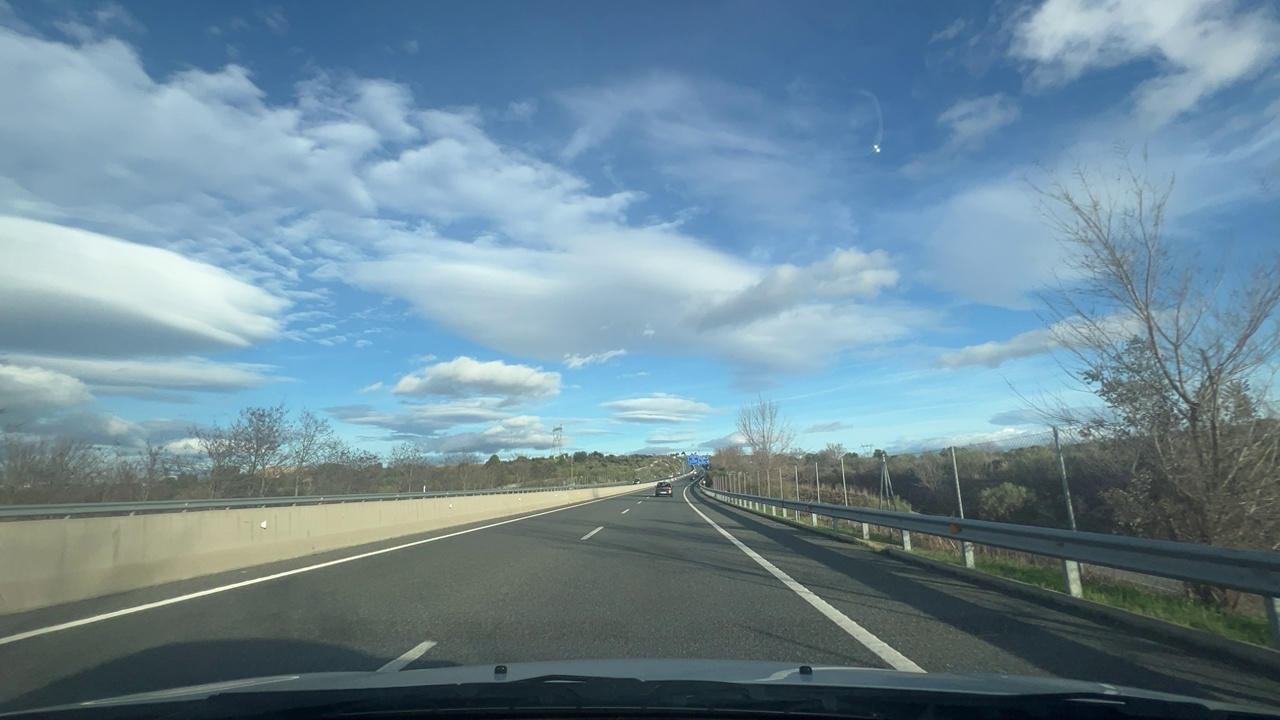
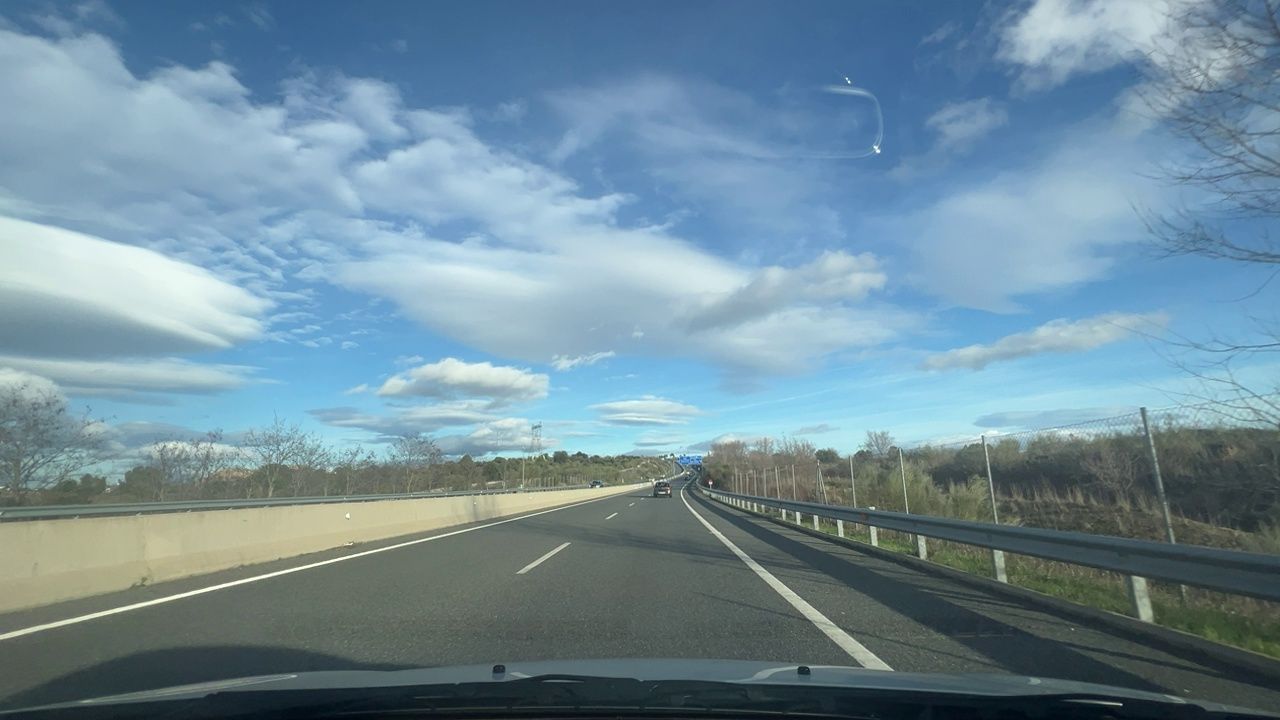
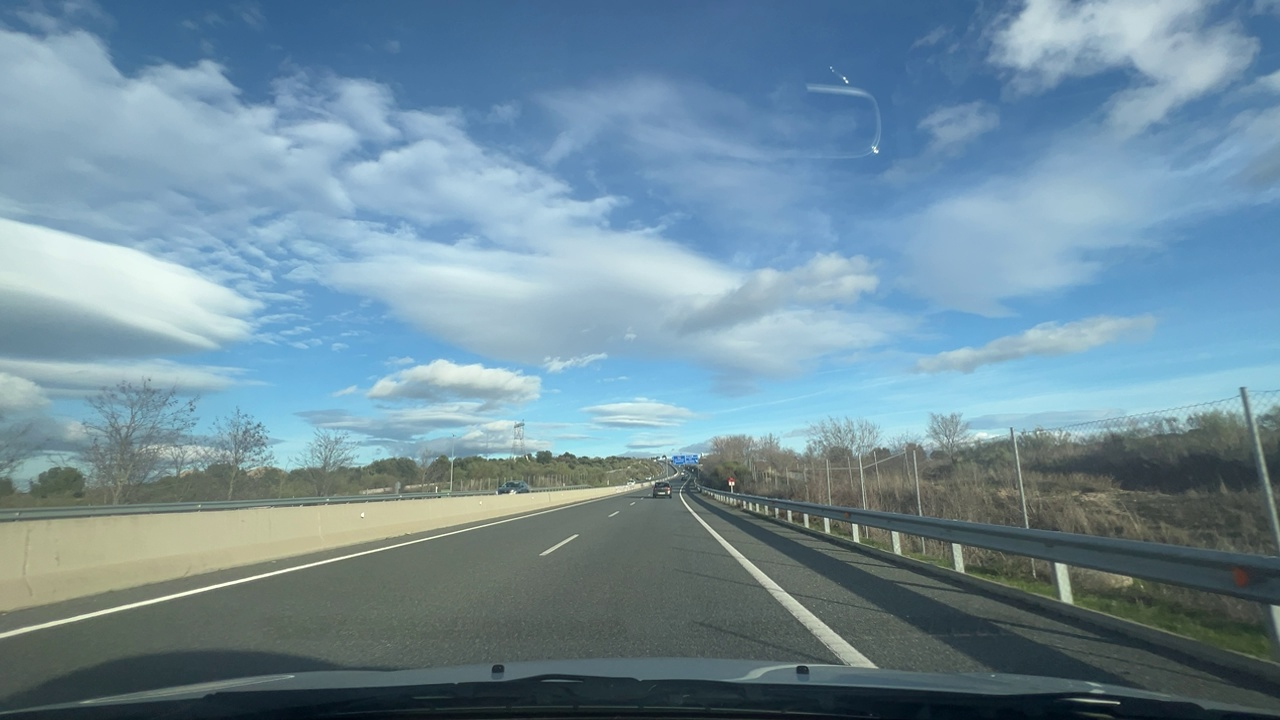
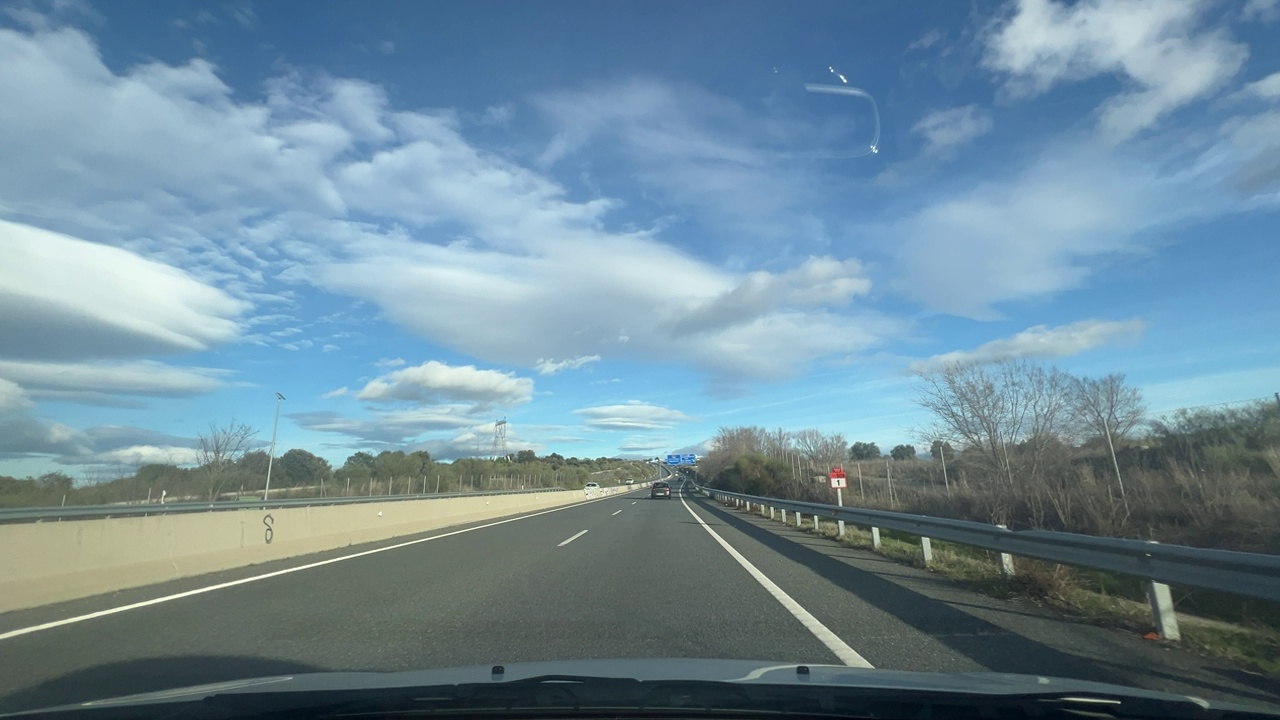
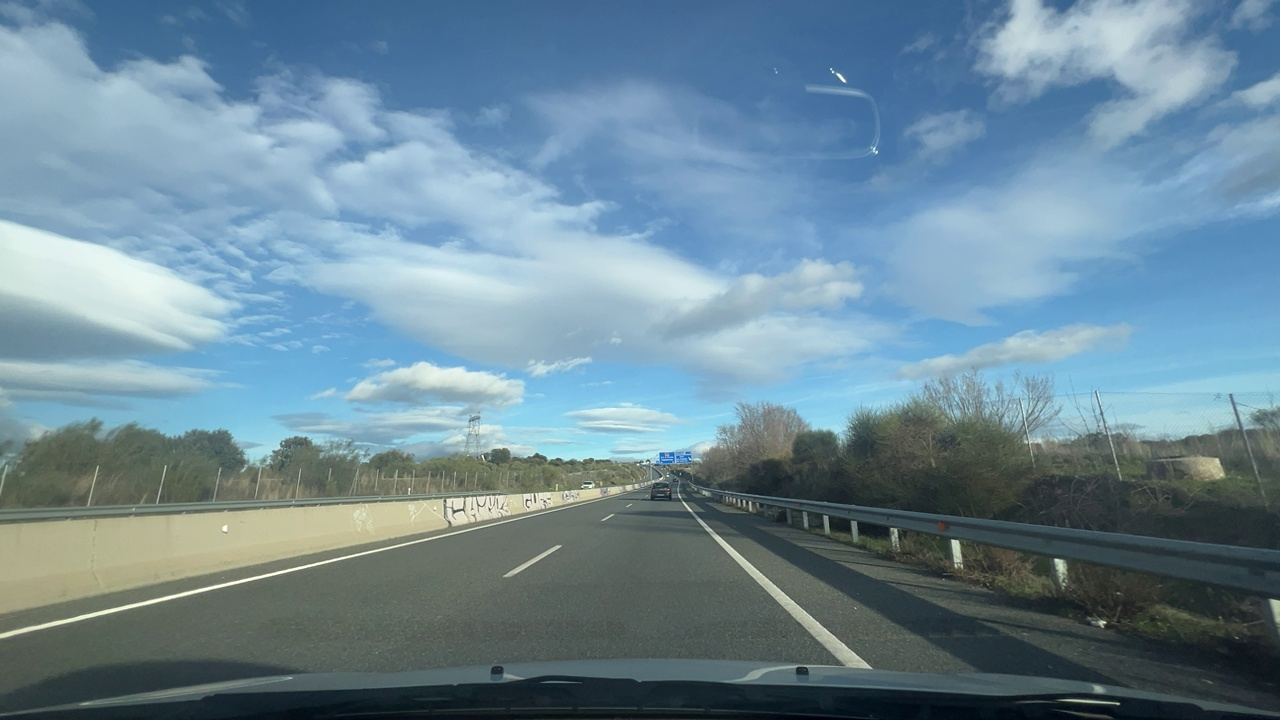
Situation: empty
Question: Is the ego vehicle positioned in a dedicated right-turn lane before the traffic light?
Answer: No
Reasoning: There are no traffic lights visible

Situation: empty
Question: Is the ego vehicle positioned in a dedicated left-turn lane before the traffic light?
Answer: No
Reasoning: There are no traffic lights visible

Situation: empty
Question: Are multiple traffic lights regulating the ego direction of travel displaying different colors simultaneously?
Answer: No
Reasoning: There are no traffic lights visible

Situation: empty
Question: Is there a vehicle directly ahead in the ego lane with brake lights on?
Answer: Yes
Reasoning: There is a vehicle in front of the ego vehicle but no red brake lights are active